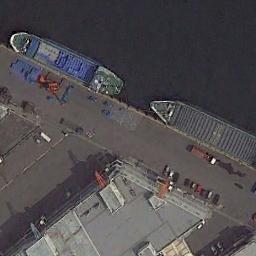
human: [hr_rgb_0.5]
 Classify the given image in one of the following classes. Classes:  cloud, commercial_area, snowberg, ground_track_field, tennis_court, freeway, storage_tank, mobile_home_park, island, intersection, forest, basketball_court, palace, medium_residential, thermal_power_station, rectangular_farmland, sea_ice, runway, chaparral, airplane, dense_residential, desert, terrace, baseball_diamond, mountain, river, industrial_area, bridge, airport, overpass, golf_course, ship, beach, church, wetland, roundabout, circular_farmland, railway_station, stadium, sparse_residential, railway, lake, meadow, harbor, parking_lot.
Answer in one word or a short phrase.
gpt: ship